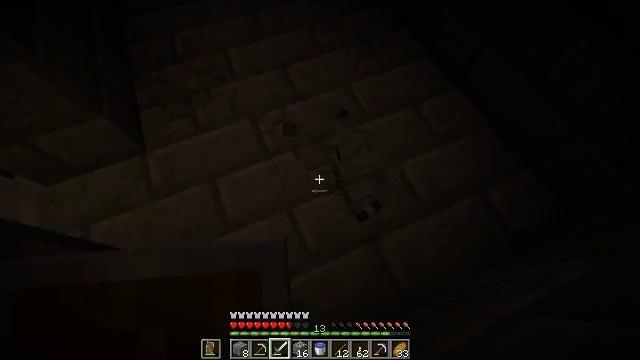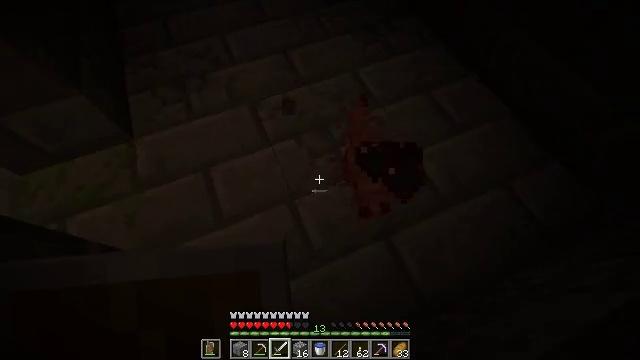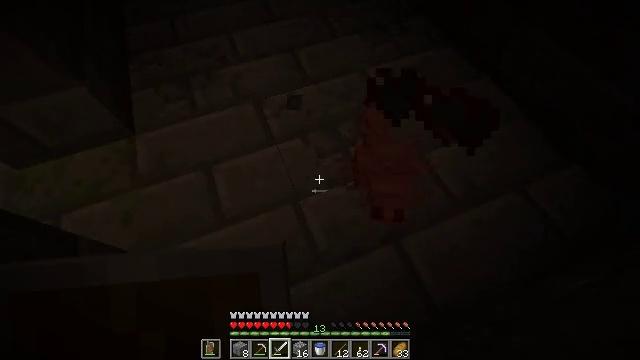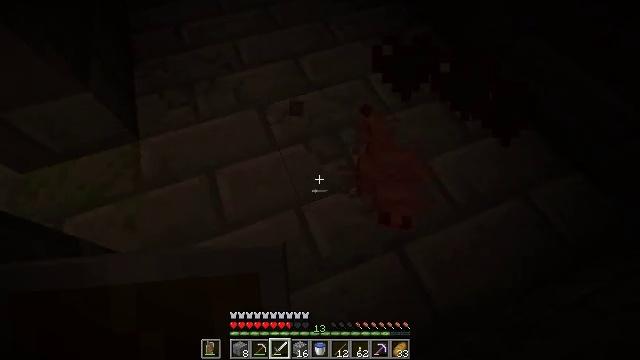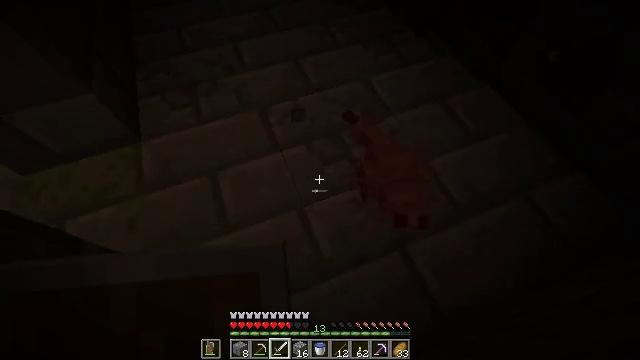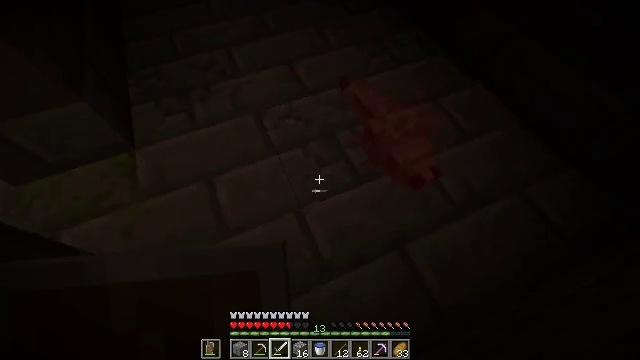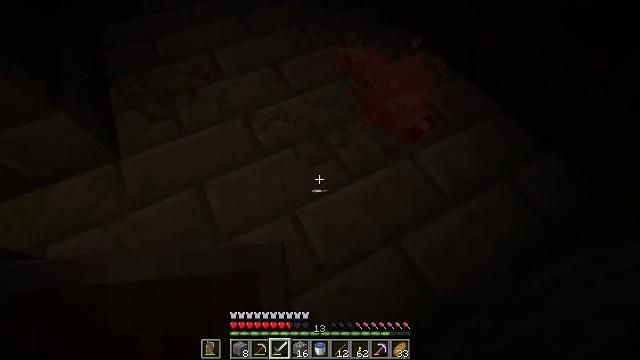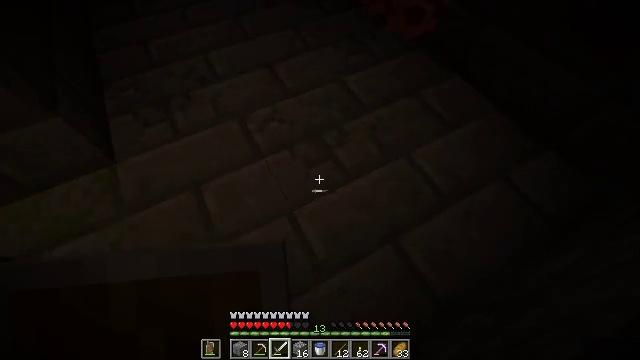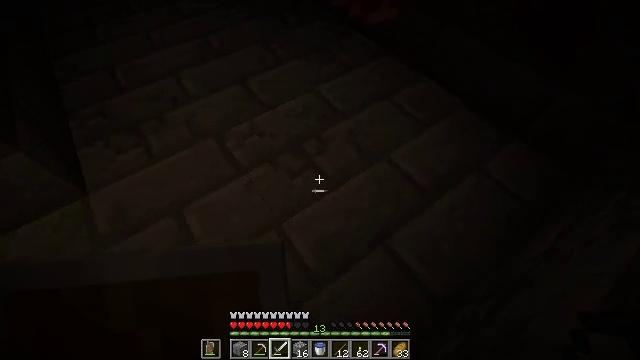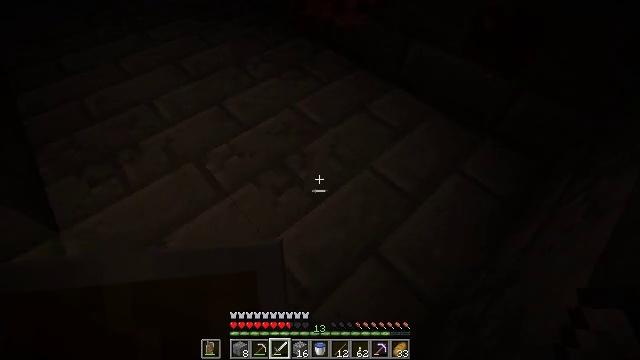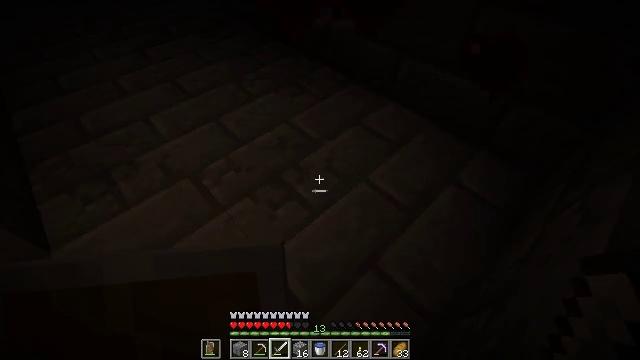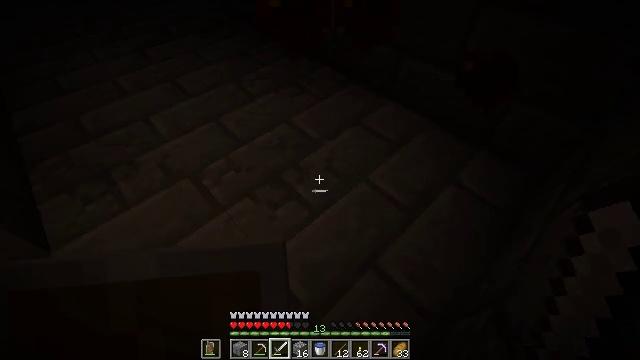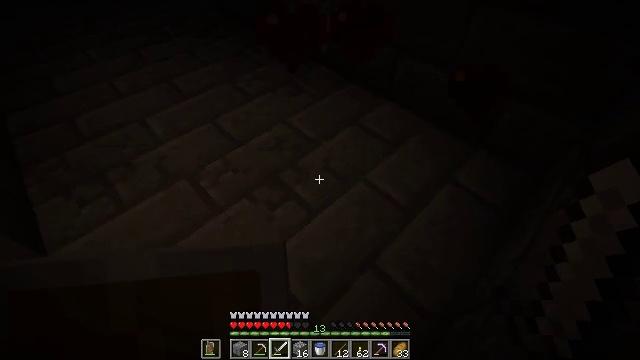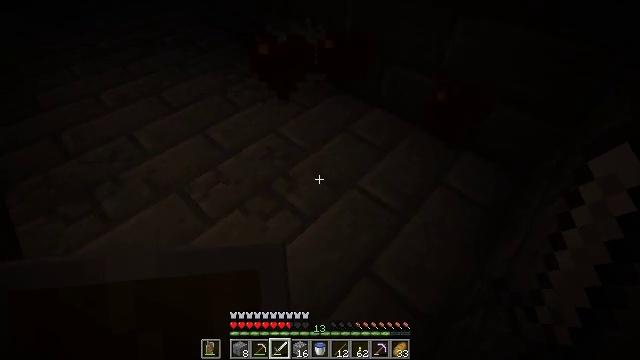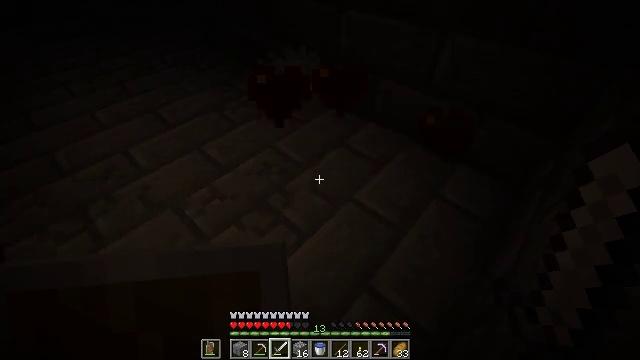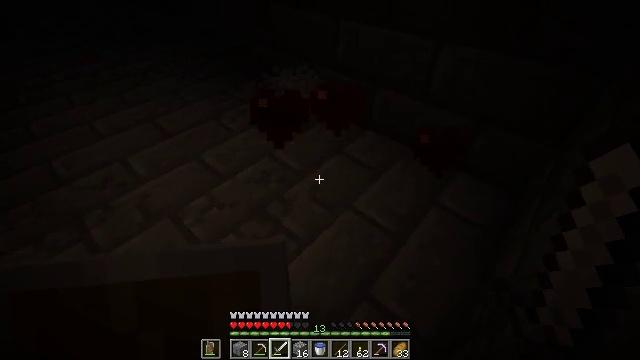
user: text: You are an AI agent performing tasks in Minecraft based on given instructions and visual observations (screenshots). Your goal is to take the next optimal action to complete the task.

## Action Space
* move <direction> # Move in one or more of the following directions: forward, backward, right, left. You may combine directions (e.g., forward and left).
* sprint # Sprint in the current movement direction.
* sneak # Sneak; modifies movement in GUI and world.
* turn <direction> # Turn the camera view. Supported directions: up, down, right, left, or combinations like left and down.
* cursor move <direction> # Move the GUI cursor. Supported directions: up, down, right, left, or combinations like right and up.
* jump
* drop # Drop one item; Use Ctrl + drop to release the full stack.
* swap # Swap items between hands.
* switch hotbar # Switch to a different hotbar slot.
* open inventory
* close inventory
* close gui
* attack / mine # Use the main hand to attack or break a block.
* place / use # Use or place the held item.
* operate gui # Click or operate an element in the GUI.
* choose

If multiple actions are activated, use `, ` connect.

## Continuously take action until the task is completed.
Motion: motion action
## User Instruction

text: Kill mobs.
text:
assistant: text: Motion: turn up
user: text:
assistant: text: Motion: turn left and up
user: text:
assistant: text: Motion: turn up
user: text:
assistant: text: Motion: no_op
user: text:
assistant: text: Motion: turn right
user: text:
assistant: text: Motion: turn right
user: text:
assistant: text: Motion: turn right
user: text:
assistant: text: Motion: turn right and up
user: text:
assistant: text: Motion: turn right and up
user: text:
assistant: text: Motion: turn right and up
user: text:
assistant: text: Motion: no_op
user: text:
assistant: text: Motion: no_op
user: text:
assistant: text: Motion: turn right and up
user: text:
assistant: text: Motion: turn right and up
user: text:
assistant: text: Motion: turn up
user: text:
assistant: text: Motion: no_op
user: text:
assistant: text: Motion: turn left
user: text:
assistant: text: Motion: no_op
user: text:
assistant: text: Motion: turn right
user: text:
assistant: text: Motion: no_op
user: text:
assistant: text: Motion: no_op
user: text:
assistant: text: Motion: attack / mine
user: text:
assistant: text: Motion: turn left, attack / mine
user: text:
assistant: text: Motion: turn left and up
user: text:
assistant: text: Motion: turn left and up
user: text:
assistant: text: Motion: turn up
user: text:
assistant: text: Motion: turn left and up
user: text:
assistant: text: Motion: no_op
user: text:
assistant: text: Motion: no_op
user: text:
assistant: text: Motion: attack / mine